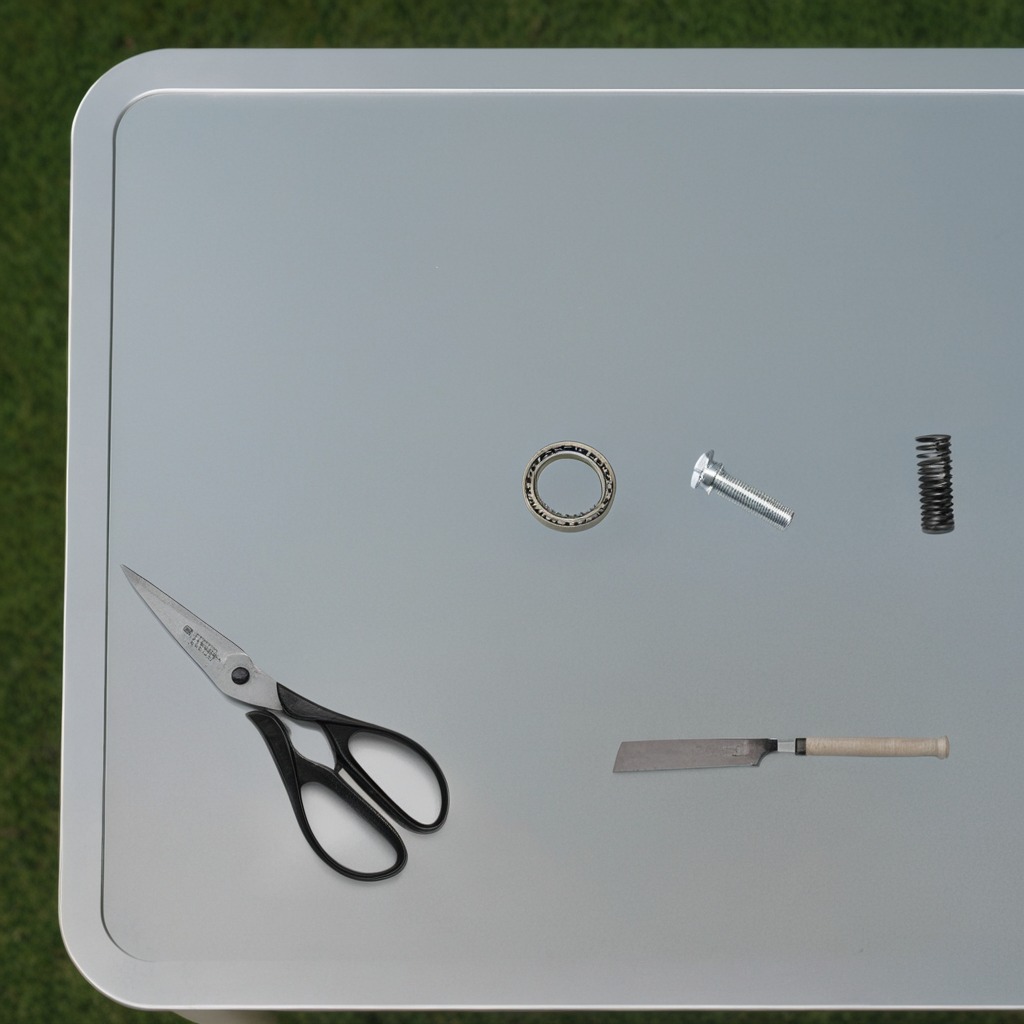
A metal ball bearing, a metal machine screw, a coiled metal spring, a handheld metal saw, and a pair of scissors are lying on a clean utility table in a temporary outdoor tool station afternoon light present textured surface.